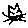
Label: cat